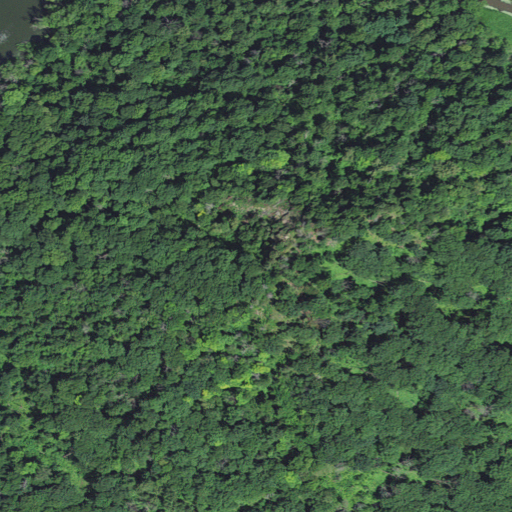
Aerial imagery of mountain in Wisconsin named Trempealeau Mountain containing deciduous forest, mixed forest, evergreen forest, open water, and herbaceous wetlands